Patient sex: M
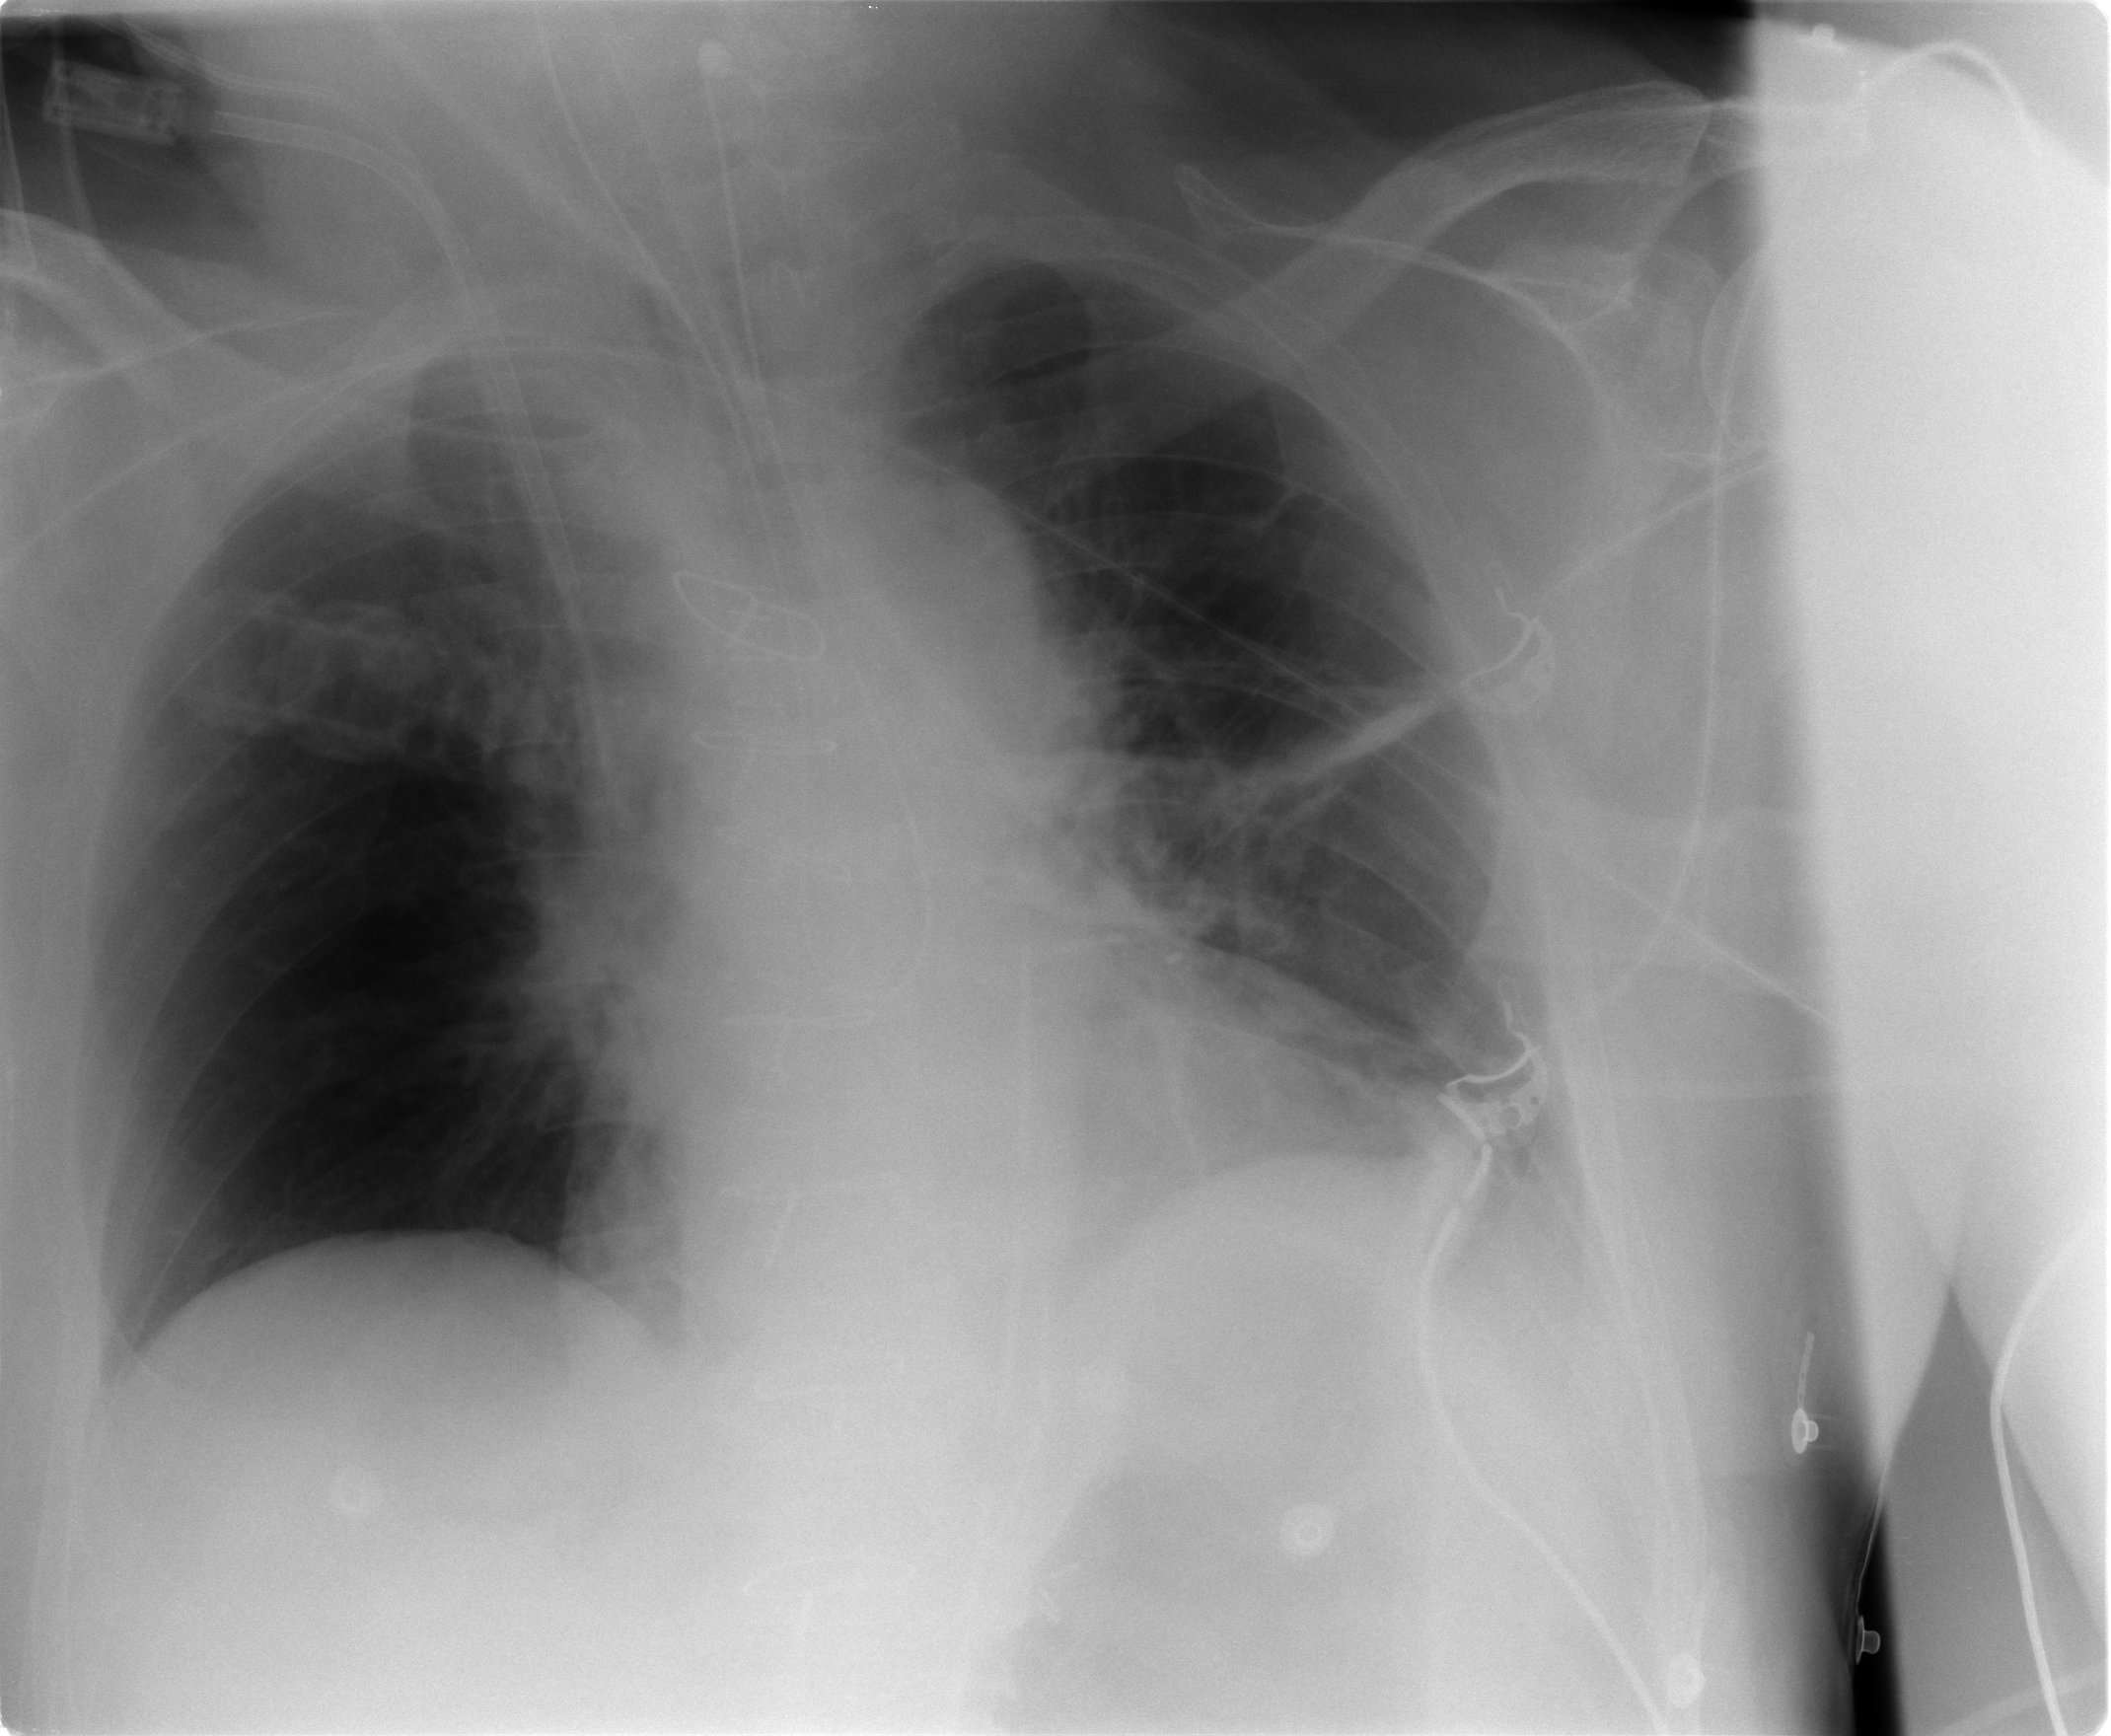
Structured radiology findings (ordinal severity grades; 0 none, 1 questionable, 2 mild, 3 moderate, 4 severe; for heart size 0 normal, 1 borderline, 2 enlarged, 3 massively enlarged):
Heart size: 2
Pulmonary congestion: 0
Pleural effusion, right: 0
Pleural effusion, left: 1
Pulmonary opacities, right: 0
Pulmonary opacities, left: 0
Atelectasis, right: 0
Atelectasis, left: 2